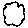
Label: cloud